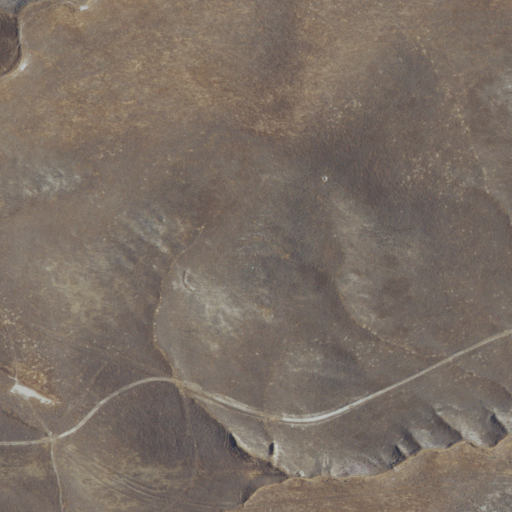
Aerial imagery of mountains in California named Telephone Hills containing grassland and open development